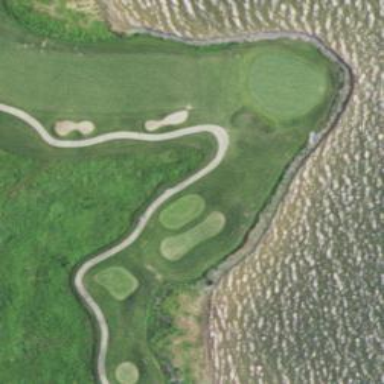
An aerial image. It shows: Path designated for golf carts.